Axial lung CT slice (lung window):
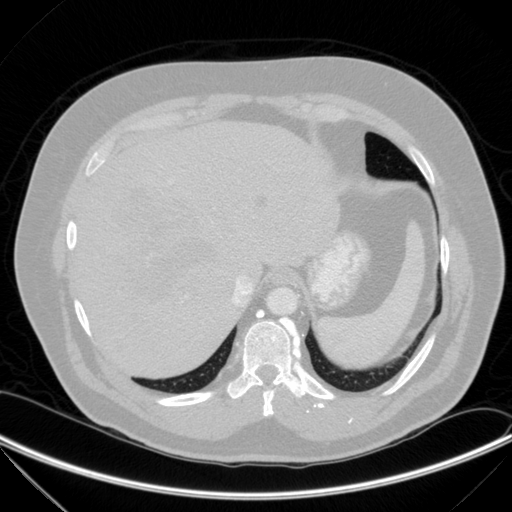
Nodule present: no